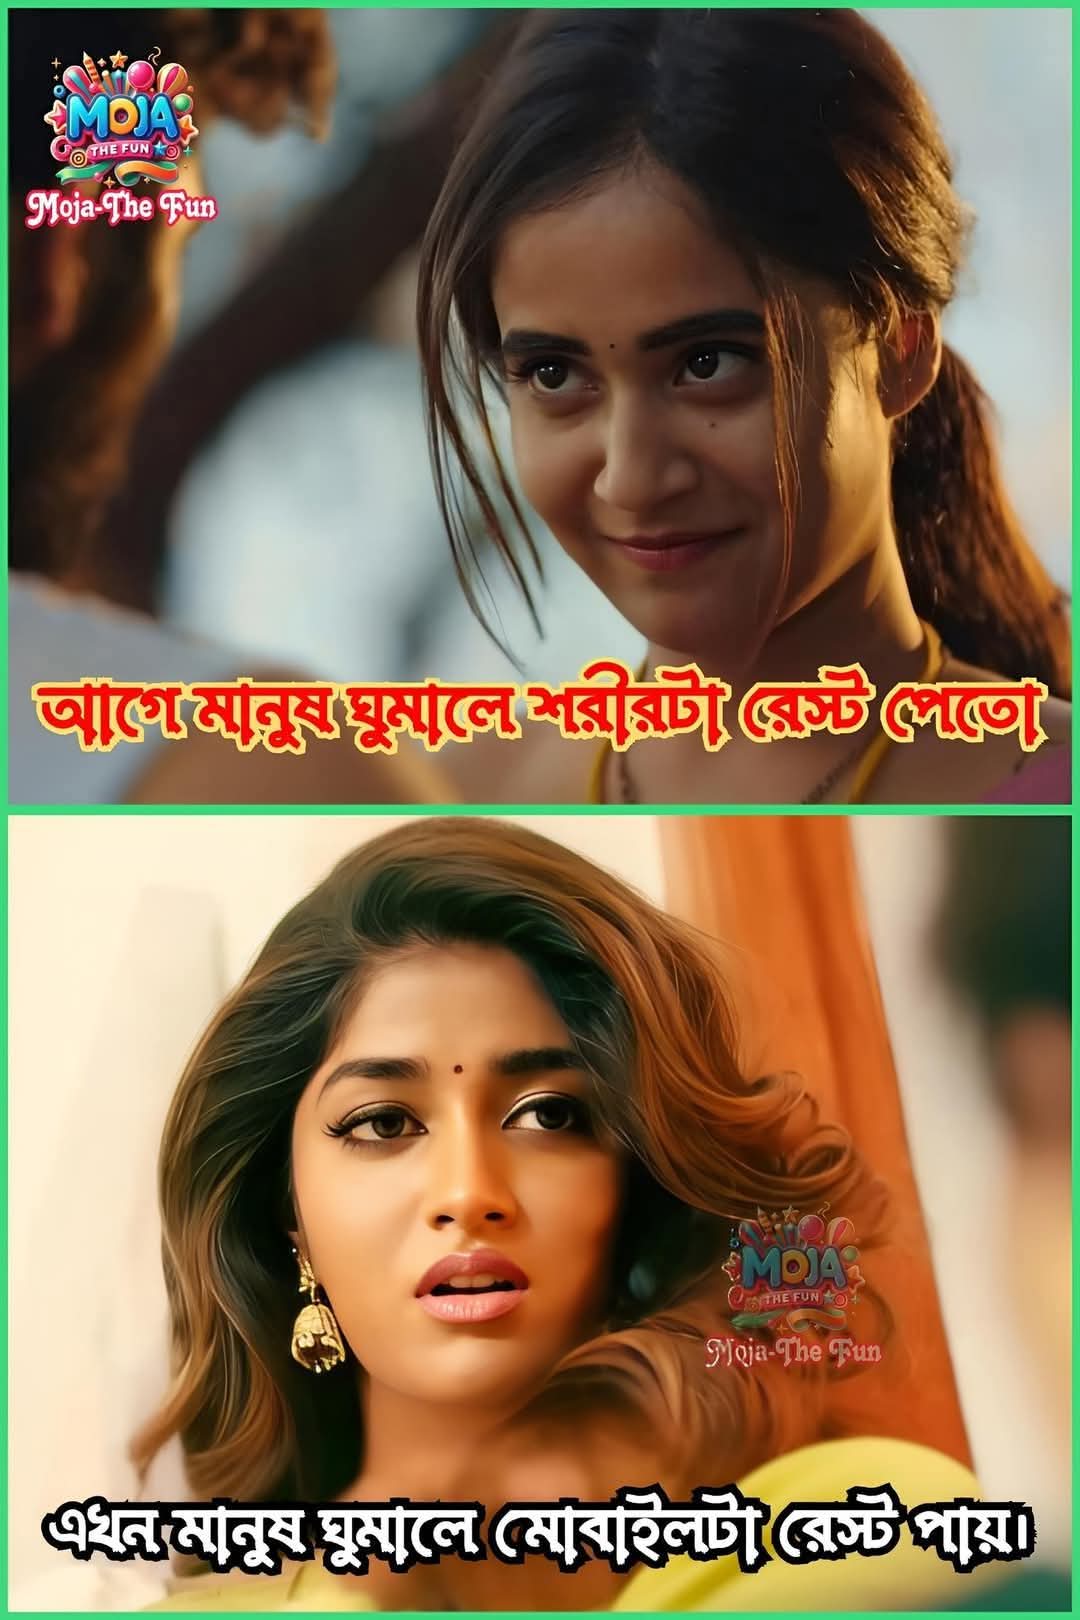
Text: আগে মানুষ ঘুমালে শরীরটা রেস্ট পেতো
এখন মানুষ ঘুমালে মোবাইলটা রেস্ট পায়।
Label: Non Hate